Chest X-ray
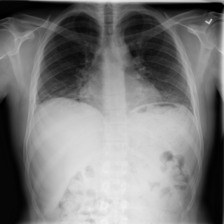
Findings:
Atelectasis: positive
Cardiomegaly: negative
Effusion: negative
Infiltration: negative
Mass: negative
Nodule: negative
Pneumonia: negative
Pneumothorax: negative
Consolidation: negative
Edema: negative
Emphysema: negative
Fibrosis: negative
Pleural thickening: negative
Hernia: negative